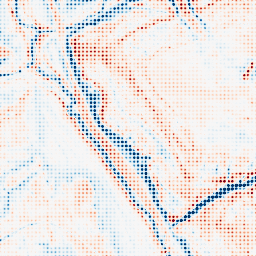
Category: classical
Decomposition family: gaussian_anisotropic
Decomposition parameters: sigma_x: 5
sigma_y: 5
Upsampling method: sinc_hamming
Upsampling parameters: scale: 8
kernel_size: 4
Upsampling scale: 8